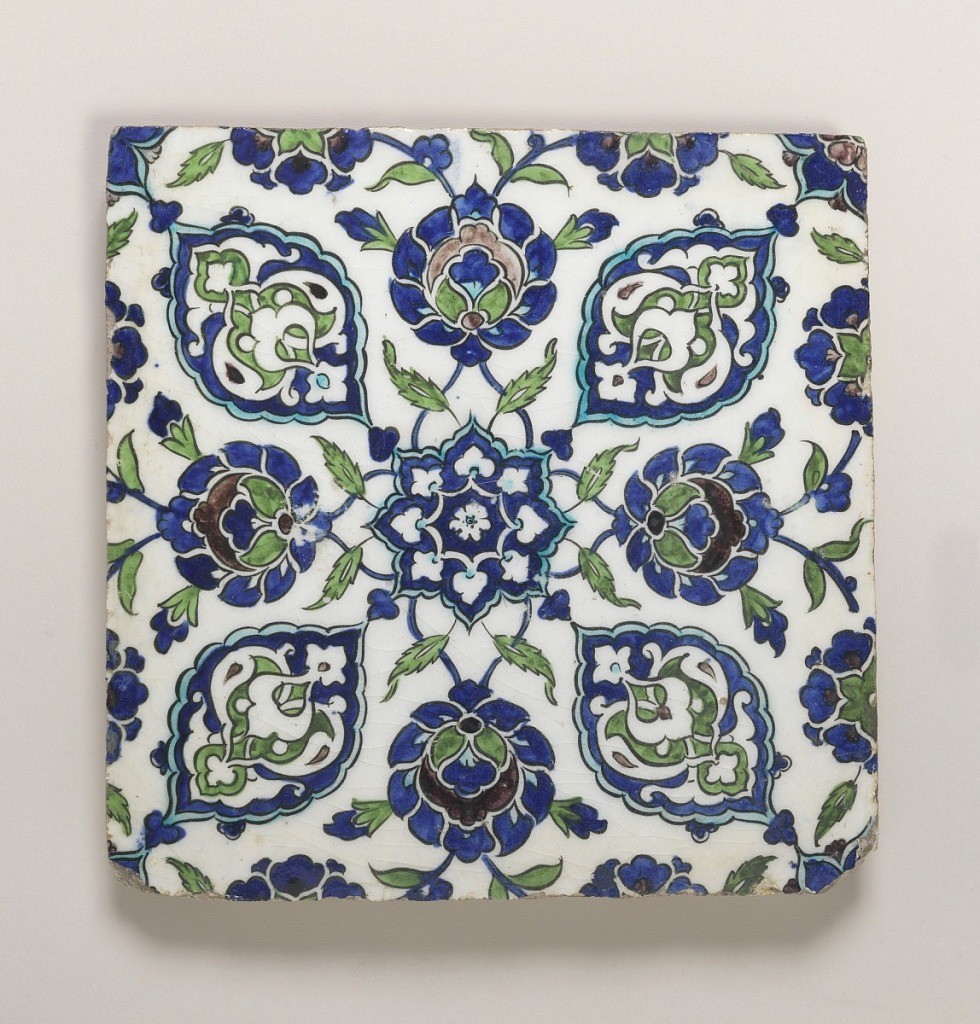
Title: Tile
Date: late 16th–early 17th century
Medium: Tin-glazed earthenware, underglaze decoration
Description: Square in shape, painted with an 8-pointed blossom in the center, from which radiate stylized floral arabesques and blossoms.